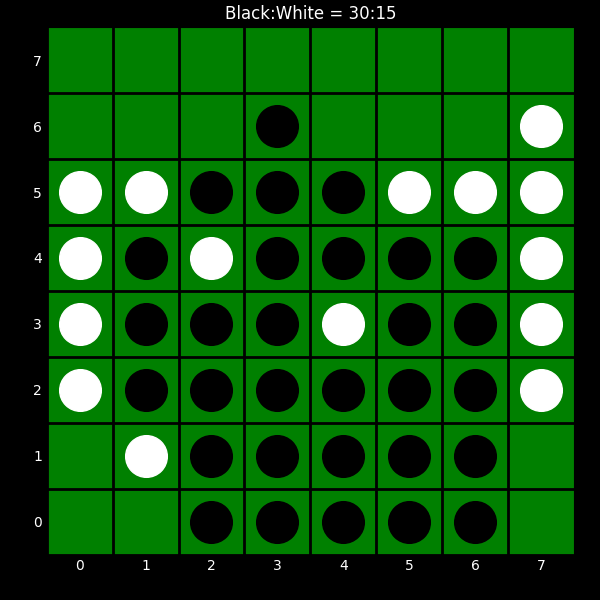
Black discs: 30
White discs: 15